Question: I have an SSIS package with the Execute Process Task, which runs 7zip exe to zip a file. This works fine when I run the SSIS. But when I run this SSIS from the SQL Agent it hangs. I assume this is something to do with the permission. I have given full control to Network Services and sqlsvc to the folder which has the zip exe and the folder it is extracting to. Still no luck. What should I do to make this SSIS run from the SQL agent.
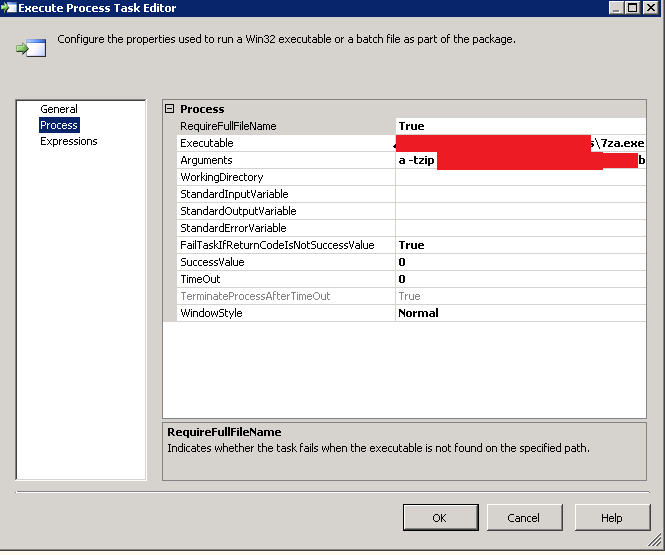
Answer: I have created a proxy account which has administrator privilege and change the Job Step "Run As" property to the new proxy account instead of SQL Agent Service Account. I think the SQL Agent Service account doesnt have the access to run the process. You can also change the SQL Agent Serice Account group policies to make it work.